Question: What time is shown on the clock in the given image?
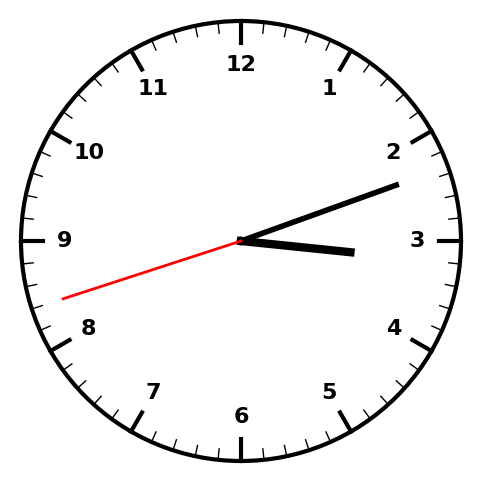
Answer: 03:11:42